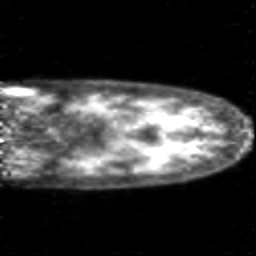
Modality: PET
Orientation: coronal
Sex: female
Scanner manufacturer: siemens